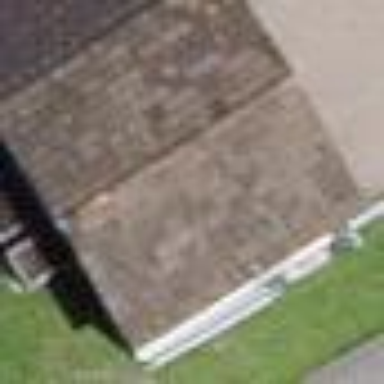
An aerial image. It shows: Garage building.